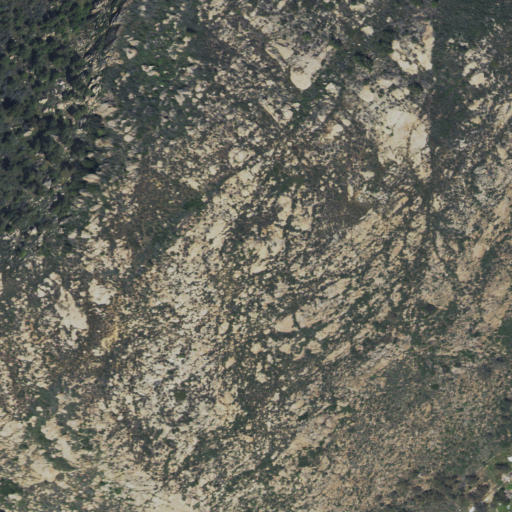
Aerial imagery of mountain in California named Witch Creek Mountain containing shrub and grassland